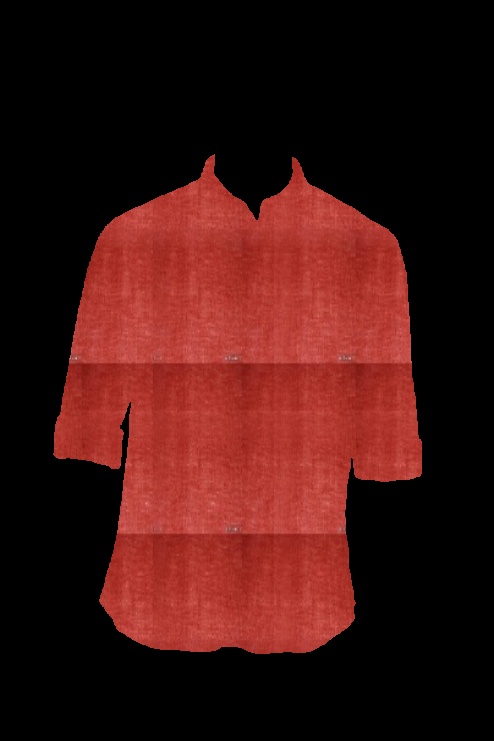
red kalpana tee